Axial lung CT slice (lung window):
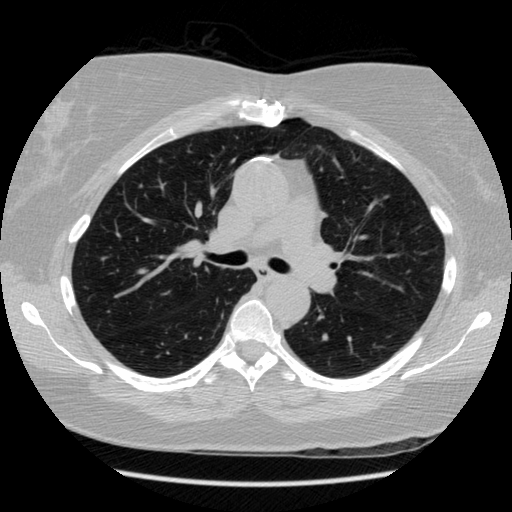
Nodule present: no